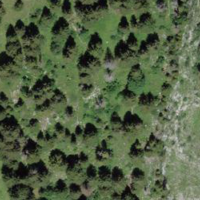
EUNIS habitat code: 23
Species observed at this site:
Corvus corone
Anthus trivialis
Turdus philomelos
Oenanthe oenanthe
Anthus spinoletta
Dendrocopos major
Prunella modularis
Turdus viscivorus
Buteo buteo
Sylvia atricapilla
Cuculus canorus
Erithacus rubecula
Pica pica
Phoenicurus ochruros
Phoenicurus phoenicurus
Garrulus glandarius
Nucifraga caryocatactes
Falco tinnunculus
Periparus ater
Accipiter nisus
Monticola saxatilis
Linaria cannabina
Chloris chloris
Troglodytes troglodytes
Pyrrhula pyrrhula
Passer domesticus
Regulus ignicapilla
Lanius collurio
Fringilla coelebs
Turdus torquatus
Ptyonoprogne rupestris
Carduelis carduelis
Turdus merula
Columba palumbus
Parus major
Milvus milvus
Turdus pilaris
Regulus regulus
Pyrrhocorax graculus
Aquila chrysaetos
Motacilla alba